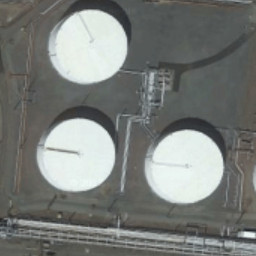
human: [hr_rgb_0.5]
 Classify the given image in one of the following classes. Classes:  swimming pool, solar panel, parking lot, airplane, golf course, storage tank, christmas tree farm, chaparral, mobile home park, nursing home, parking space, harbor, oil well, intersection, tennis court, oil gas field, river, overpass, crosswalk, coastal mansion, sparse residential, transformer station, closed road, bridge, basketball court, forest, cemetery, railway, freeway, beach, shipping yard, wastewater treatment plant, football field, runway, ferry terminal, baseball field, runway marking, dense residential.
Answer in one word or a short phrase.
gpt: storage tank